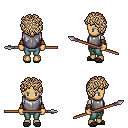
a pixel art fantasy rpg character, female body template, human, tanned skin, steel chest armor, teal pants, white blonde curly afro hairstyle, leather bracers, gray slippers, spear, four views (front, back, left, right), 2x2 character sprite sheet, small pixel art, hard edges, no anti-aliasing